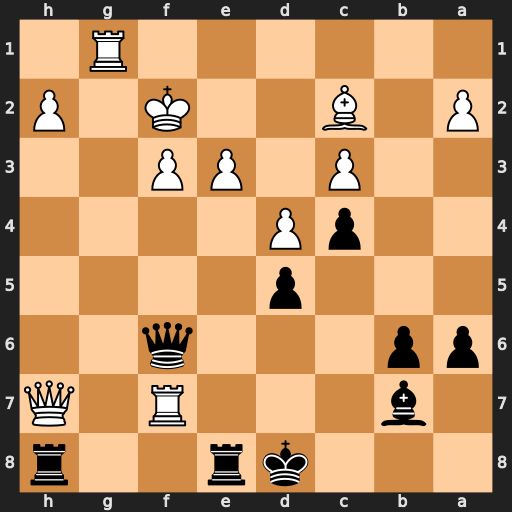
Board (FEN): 3kr2r/1b3R1Q/pp3q2/3p4/2pP4/2P1PP2/P1B2K1P/6R1
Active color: b
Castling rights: -
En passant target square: -
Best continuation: Qe6 e4 Rxh7